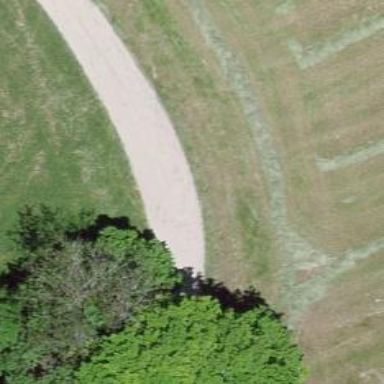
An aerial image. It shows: Compacted track with grade2 surface.